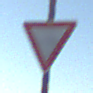
Verkehrszeichen: VorfahrtGewaehren
Umgebung: Outdoor, Nature
Tageszeit: SunriseSunset
Wetter: Clear
Licht: Natural
Jahreszeit: NotSpecified
Kontrast: LowContrast